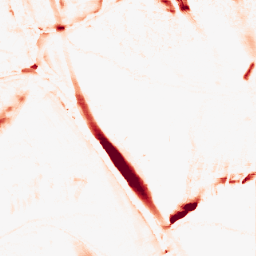
Category: morphological
Decomposition family: morphological_ellipse
Decomposition parameters: operation: opening
width: 10
height: 30
Upsampling method: sinc_blackman
Upsampling parameters: scale: 2
kernel_size: 4
Upsampling scale: 2